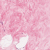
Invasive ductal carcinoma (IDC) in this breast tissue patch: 0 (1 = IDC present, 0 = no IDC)